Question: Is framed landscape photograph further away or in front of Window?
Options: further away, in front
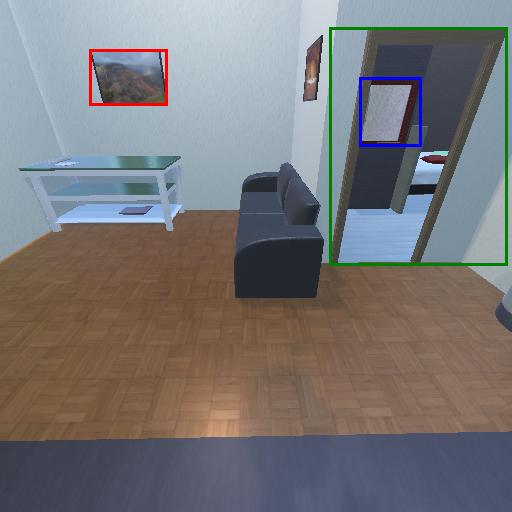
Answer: further away